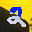
Label: 2